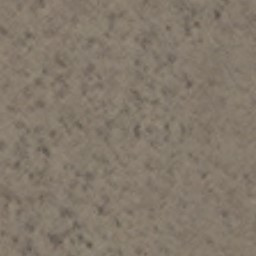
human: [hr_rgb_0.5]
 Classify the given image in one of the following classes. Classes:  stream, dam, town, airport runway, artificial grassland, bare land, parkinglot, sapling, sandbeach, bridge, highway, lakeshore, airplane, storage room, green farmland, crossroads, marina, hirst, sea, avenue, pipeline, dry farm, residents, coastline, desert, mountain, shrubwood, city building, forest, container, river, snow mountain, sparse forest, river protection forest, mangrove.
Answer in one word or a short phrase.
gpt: bare land